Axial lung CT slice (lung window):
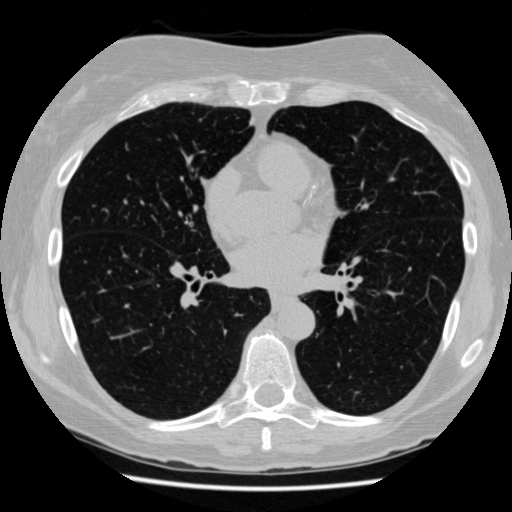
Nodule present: no